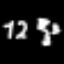
Label: squiggle